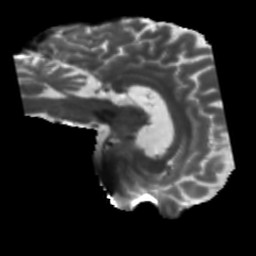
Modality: T2w
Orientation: sagittal
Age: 47
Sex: male
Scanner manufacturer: siemens
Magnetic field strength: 3 T
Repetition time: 5.25 s
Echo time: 0.08 s